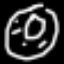
Label: donut